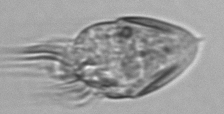
Label: Strombidium_morphotype1